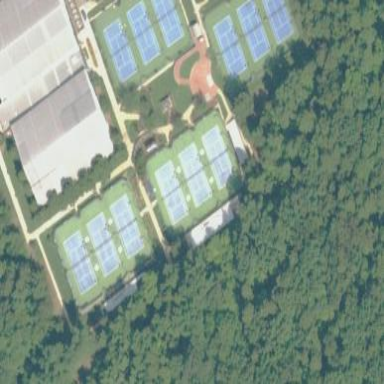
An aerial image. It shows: Tennis court on pitch designated for leisure land.